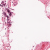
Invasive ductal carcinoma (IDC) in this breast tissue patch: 0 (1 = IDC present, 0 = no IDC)